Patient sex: M
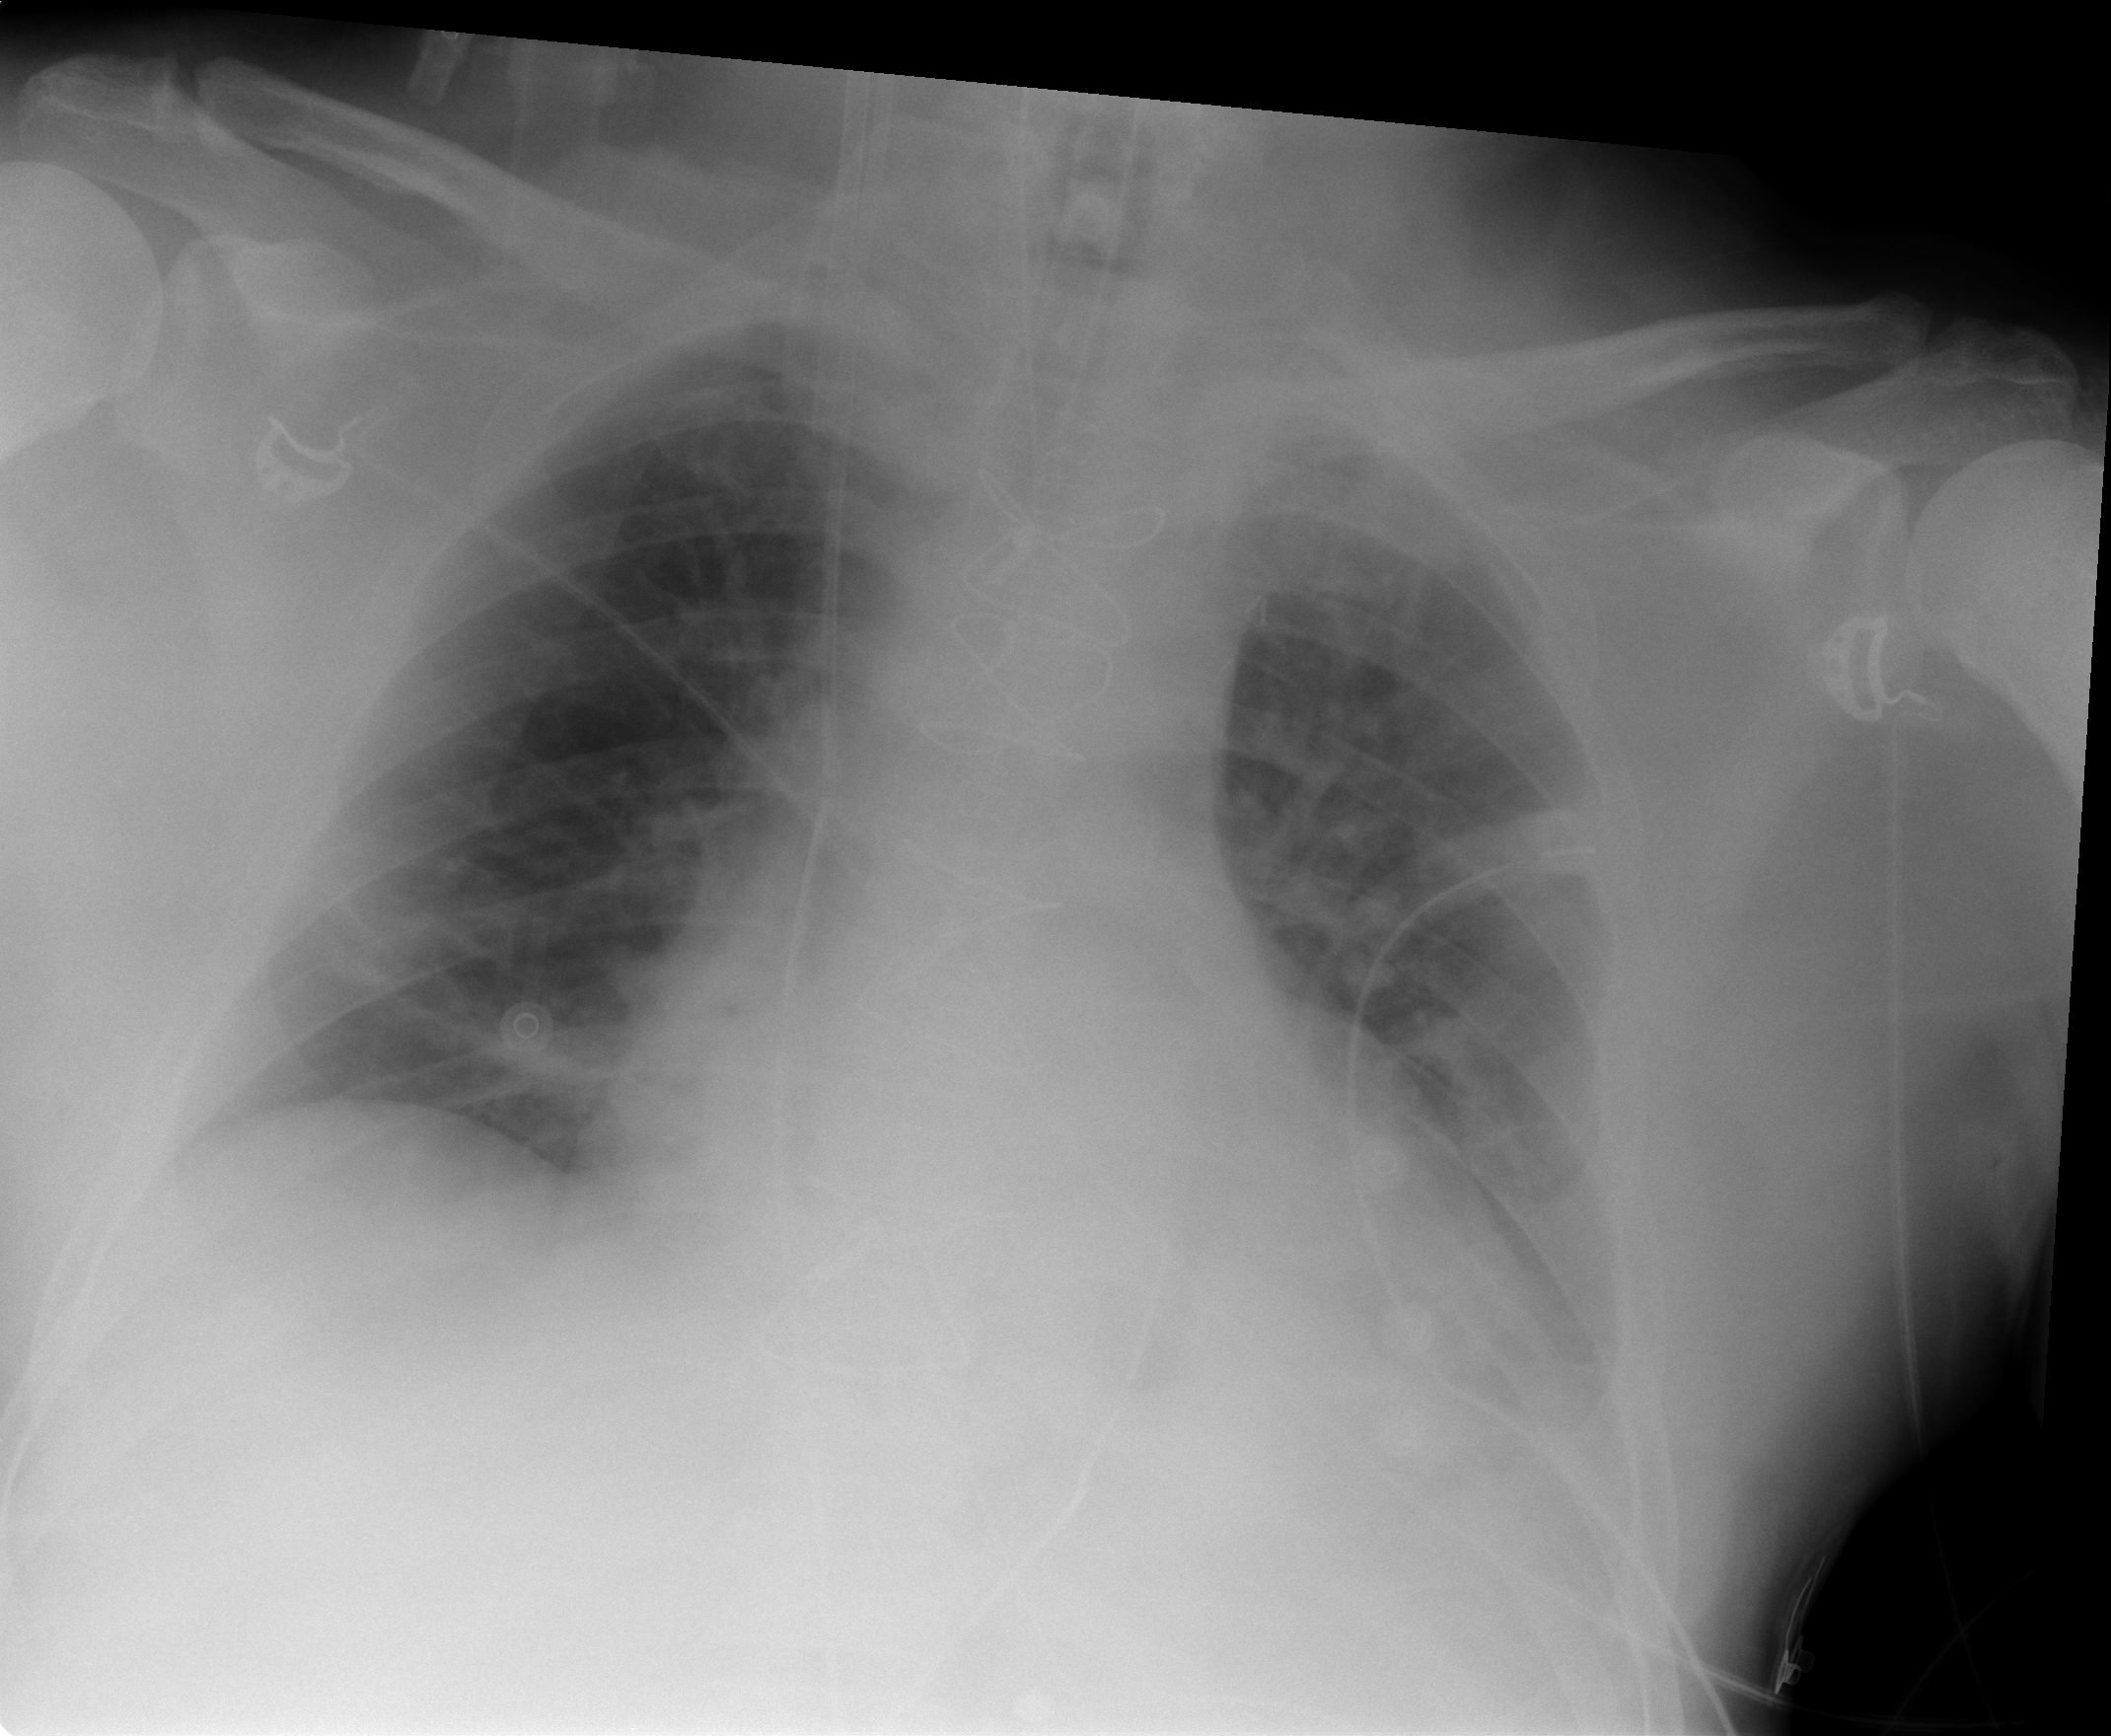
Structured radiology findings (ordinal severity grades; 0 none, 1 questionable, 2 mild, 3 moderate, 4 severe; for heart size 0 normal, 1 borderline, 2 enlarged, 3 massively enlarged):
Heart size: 2
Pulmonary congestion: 2
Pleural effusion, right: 0
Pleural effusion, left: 2
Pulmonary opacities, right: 0
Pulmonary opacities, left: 2
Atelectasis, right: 2
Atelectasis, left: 2